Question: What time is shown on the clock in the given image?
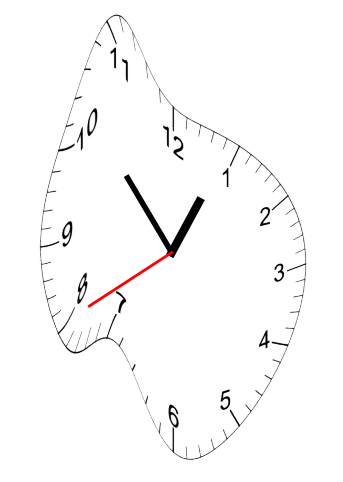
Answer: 12:52:40